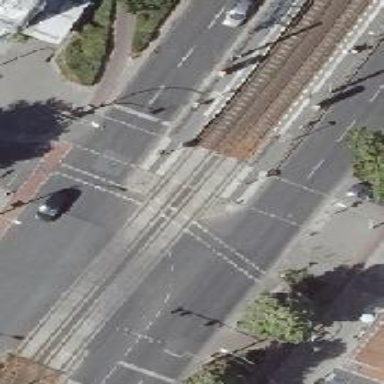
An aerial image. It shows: Tram crossing with traffic signals.